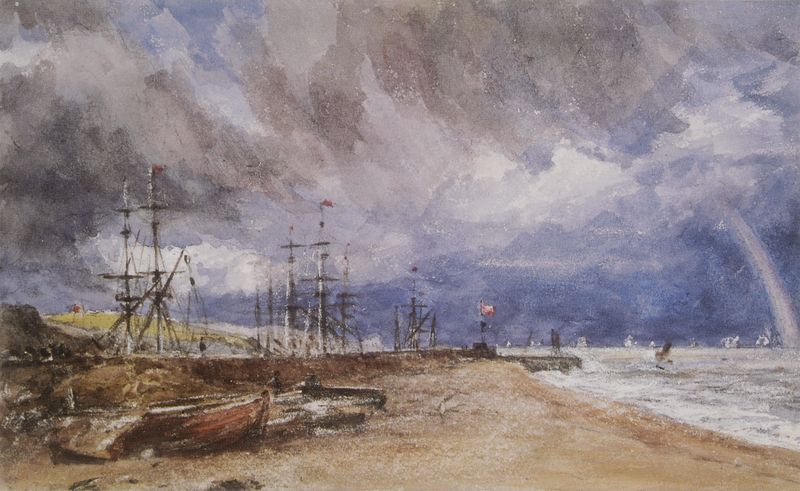
Titel: Folkestone Harbour, with a Rainbow
Künstler: John Constable
Standort: London
Institution: British Museum
Schlagwörter: baum, berg, blau, dunkel, gewitter, himmel, mann, meer, wasser, wolken, gelb, impressionismus, landschaft, sand, see, ufer, grau, schwarz, weiss, rot, wiese, wolke, bild, holland, öl, horizont, hügel, natur, boot, boote, gischt, küste, schiff, schiffe, segel, segelboot, segelschiffe, strand, wellen, düster, fahnen, fahne, flagge, mast, segelschiff, düne, hang, herbst, hafen, kai, masten, schaum, constable, seenot, steg, sturm, turner, unwetter, wetter, blue, men, white, frack, black, green, painting, yellow, brown, perspective, segelboote, regen, penis, mole, clouds, sky, boat, hill, landscape, ocean, orange, sea, ship, shore, water, waves, distance, horizon, flaggen, grass, beach, boats, british, cloudy, seascape, storm, wind, flag, flags, regatte, segelmasten, regenbogen, britain, watercolor, rain, harbor, blai, war, seaside, ships, coulds, paint, port, msten, tan, bal, dam, dock, kais, gloomy, bluff, masts, navy, ropes, naval, marina, shipyard, storm clouds, pennants, strand#, row boats, oceann, breakwater, grau#blau#wasser, shote